Question: I am trying to change the blue hover color of top menu to black on my website using CSS / jQuery:

I have written following code:
'''
<style>
#menu-top:hover { color: #000 }
.nav-menu:hover { color: #000 }
</style>
'''
But it does not change the color.
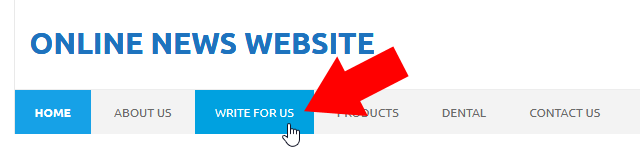
Answer: Two problems
1. you are using color which changes text color instead of background-color
2. you are trying to change the entire navbar when hovered, instead of the elements. Use a combinator to match the elements you want, for example, .nav-menu *:hover matches any element that is a descendent of the navbar (this seems to work on this site)
So the final might look like
'''
<style>
#menu-top *:hover { background-color: #000 }
.nav-menu *:hover { background-color: #000 }
</style>
'''